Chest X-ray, AP view. Patient: 43 years old, sex F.
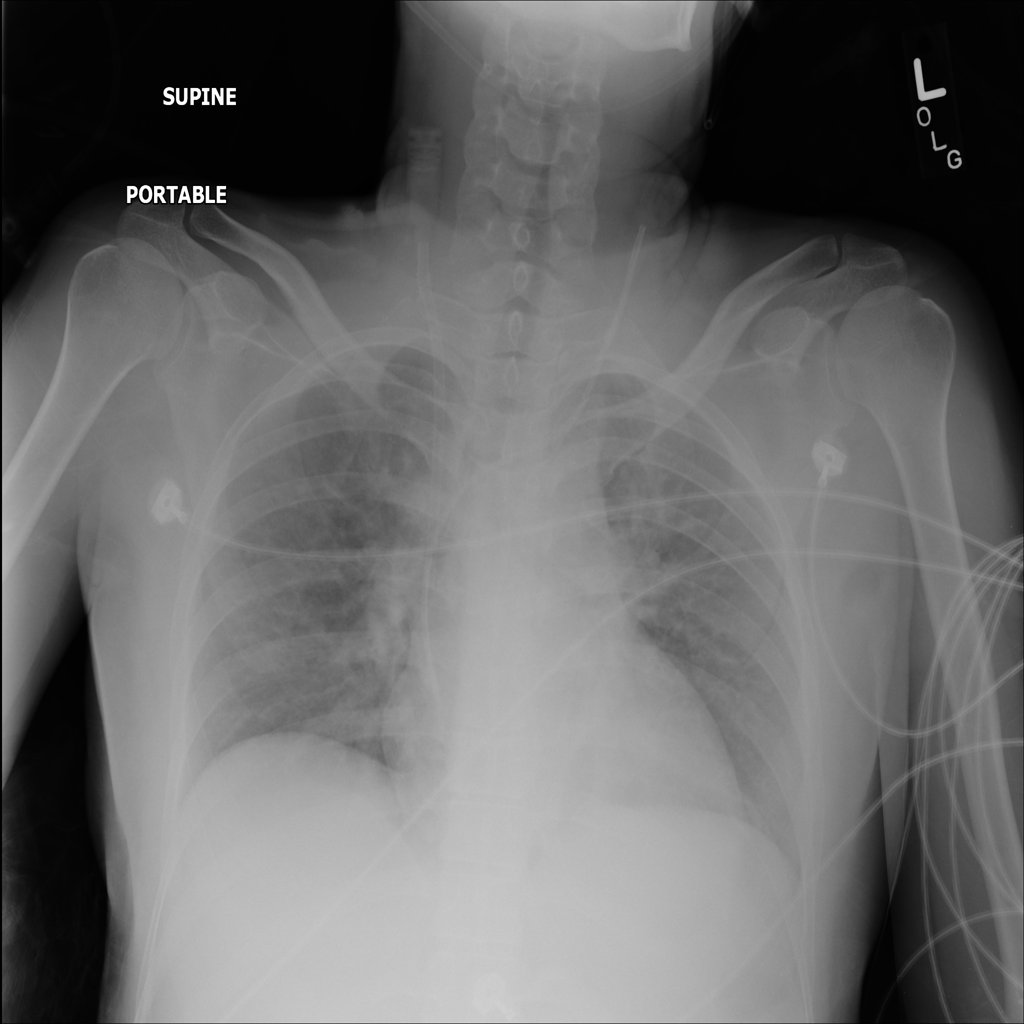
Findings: Pneumothorax